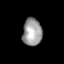
Tissue: lung
Cell type: Epithelial cells
Senescence score: 0.1373
Nuclear area (px): 522
Mean DAPI intensity: 155.935